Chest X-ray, PA view. Patient: 57 years old, sex M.
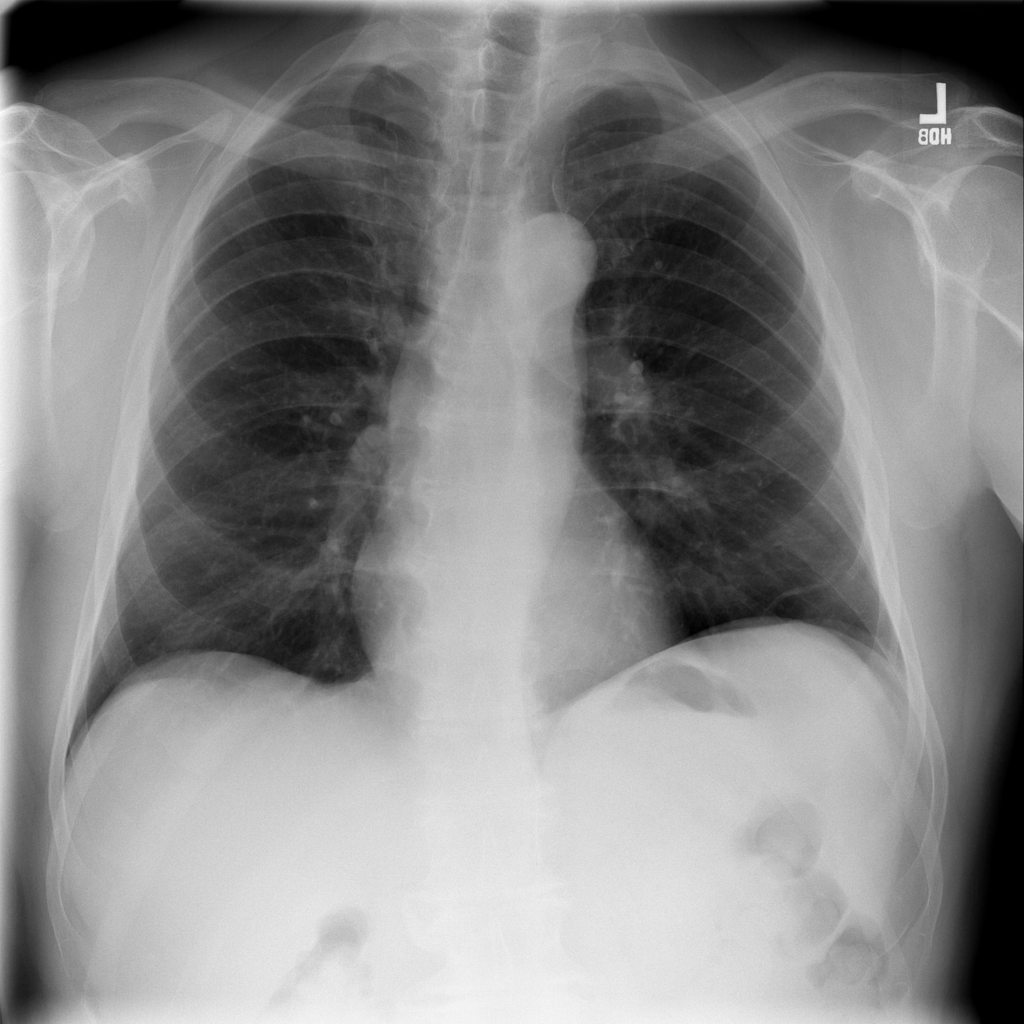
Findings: No Finding